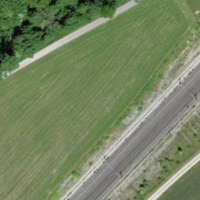
EUNIS habitat code: 52
Species observed at this site:
Urtica dioica
Prunus padus